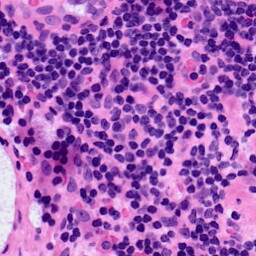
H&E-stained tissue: LymphNode